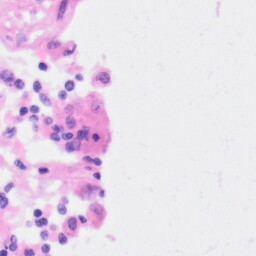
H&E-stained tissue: Kidney